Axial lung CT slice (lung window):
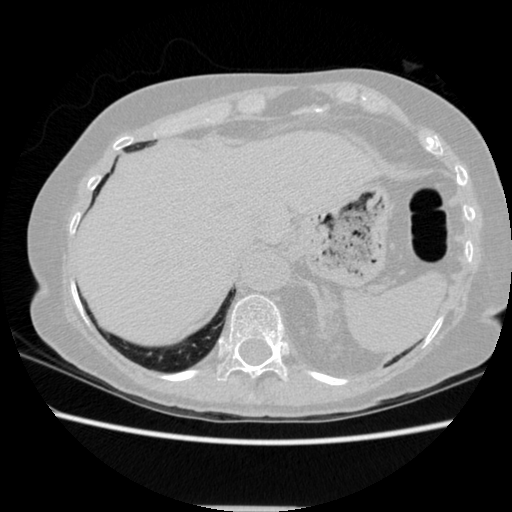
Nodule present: no